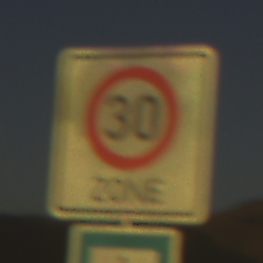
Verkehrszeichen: BeginnZone30
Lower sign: SackgasseFussgaengerDurchlaessig
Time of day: SunriseSunset
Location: Outdoor (Nature)
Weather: Clear
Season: NotSpecified
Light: Natural